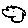
Label: cloud